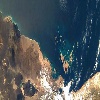
Label: water